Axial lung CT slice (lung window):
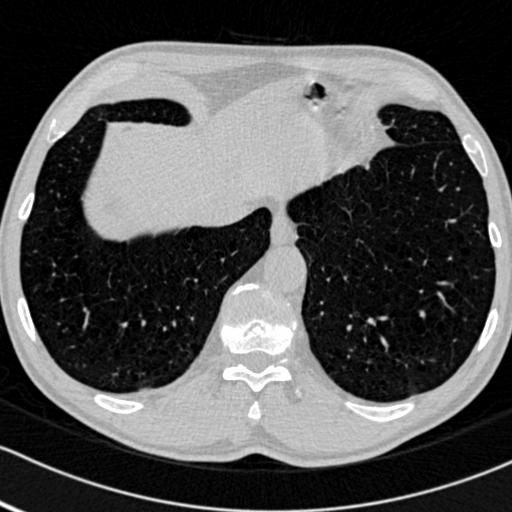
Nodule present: no